高一 · 立体几何学
如图, 已知正三棱雉 $P-A B C$ 的侧棱长为 $\sqrt{2}$, 底面边长为 $\sqrt{2}, Q$ 是侧棱 $P A$ 的中点, 一条折线从 $A$ 点出发, 绕侧面一周到 $Q$ 点, 则这条折线长度的最小值为

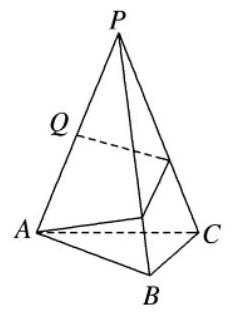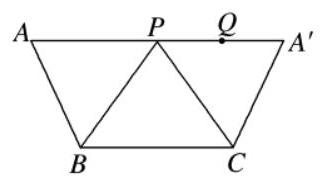
答案: $\frac{3 \sqrt{2}}{2}$
解析: 棱 $P A$ 把三棱锥展开成平面图形,

所求的折线长度的最小值就是线段 $A Q$ 的长度, 令 $\angle P A B=\theta$, 则 $\theta=60^{\circ}$, 在展开图中, $A Q=\frac{3 \sqrt{2}}{2}$, 故答案为 $\frac{3 \sqrt{2}}{2}$.